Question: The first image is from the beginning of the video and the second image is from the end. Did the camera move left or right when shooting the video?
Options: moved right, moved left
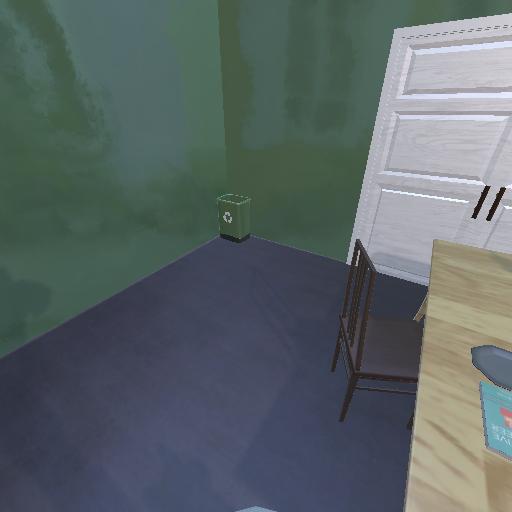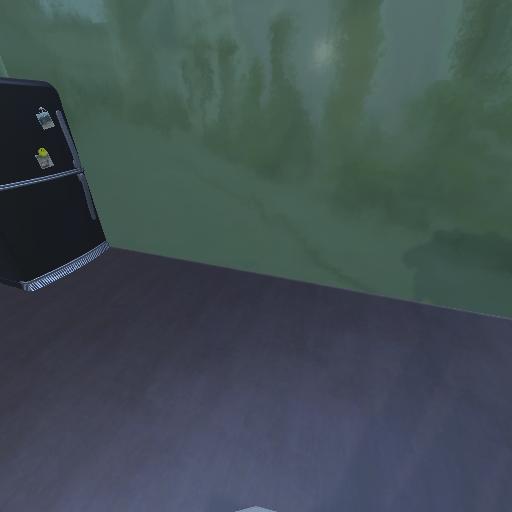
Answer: moved right